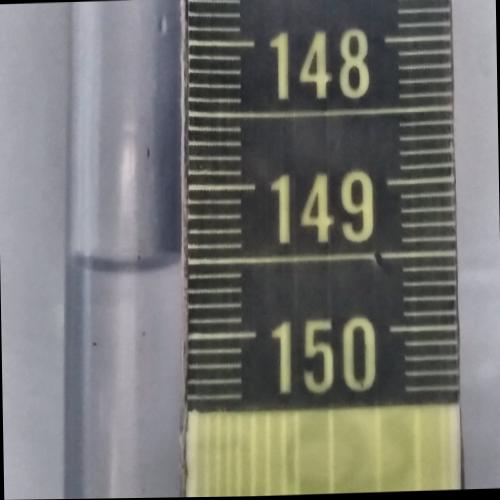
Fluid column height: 149.5 cm